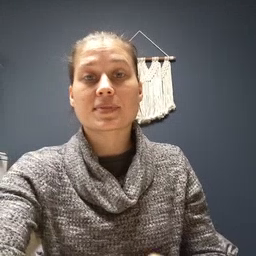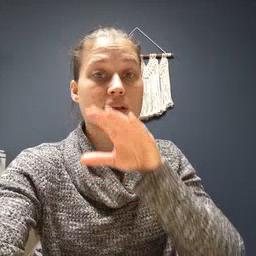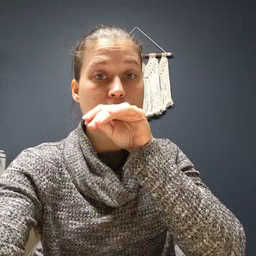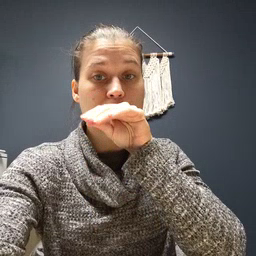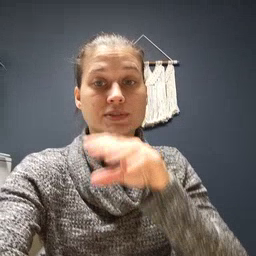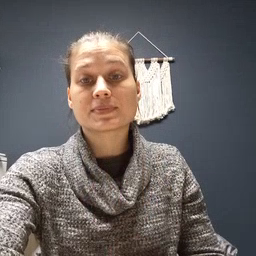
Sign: goose